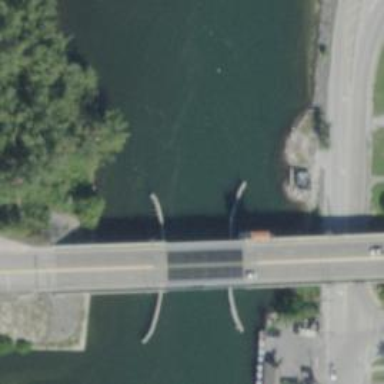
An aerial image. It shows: Primary highway on movable bascule bridge.